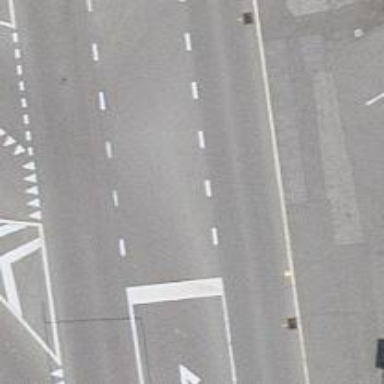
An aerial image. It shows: Secondary road with asphalt surface.